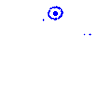
Particle: pion